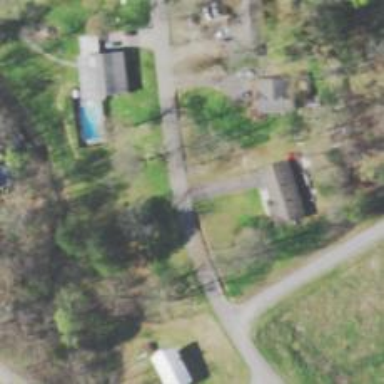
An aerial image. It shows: Driveway.